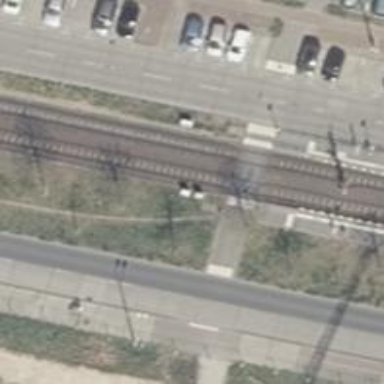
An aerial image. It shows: Uncontrolled tram crossing.